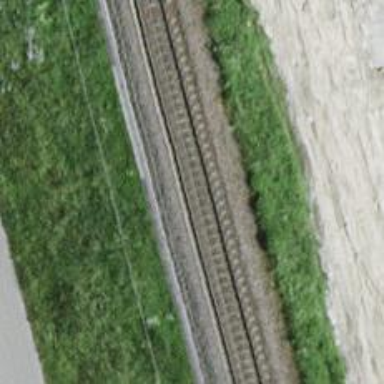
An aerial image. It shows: Electrified contact line.